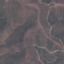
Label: HerbaceousVegetation